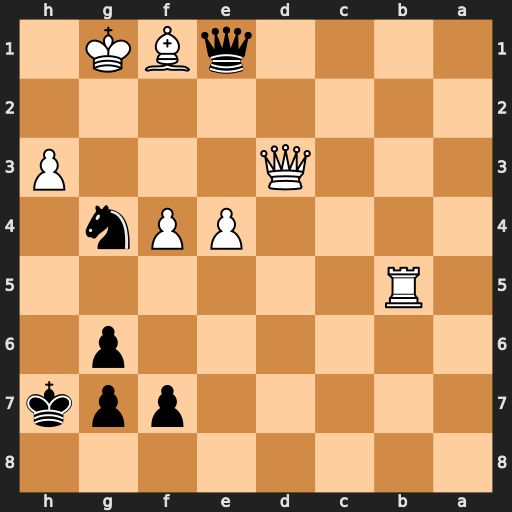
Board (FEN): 8/5ppk/6p1/1R6/4PPn1/3Q3P/8/4qBK1
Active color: b
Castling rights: -
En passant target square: -
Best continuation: Qf2+ Kh1 Qh2#